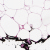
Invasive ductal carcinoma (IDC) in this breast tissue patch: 0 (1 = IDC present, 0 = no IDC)